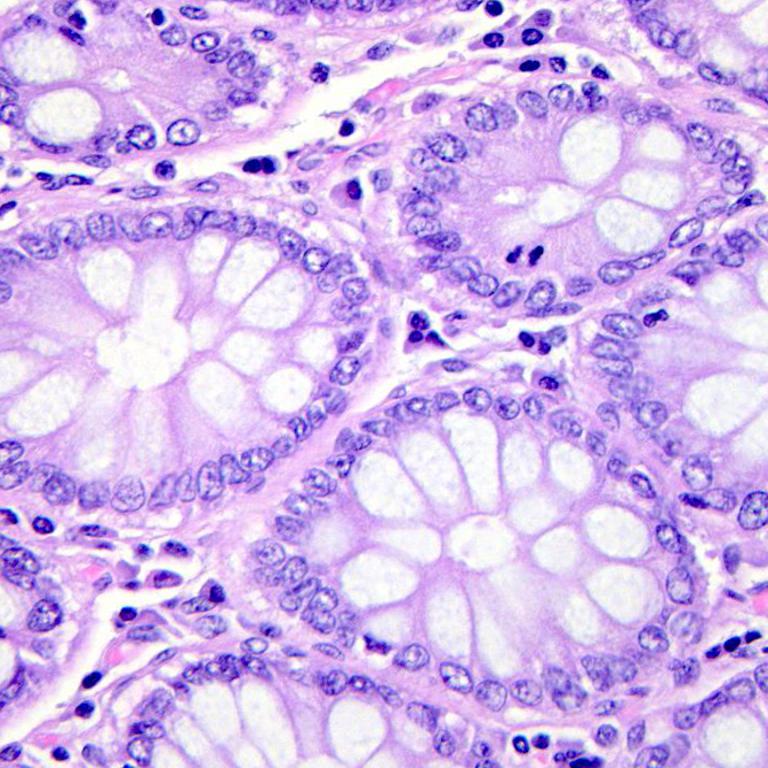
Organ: colon
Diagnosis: benign